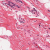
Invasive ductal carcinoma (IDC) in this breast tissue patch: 0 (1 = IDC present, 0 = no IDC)